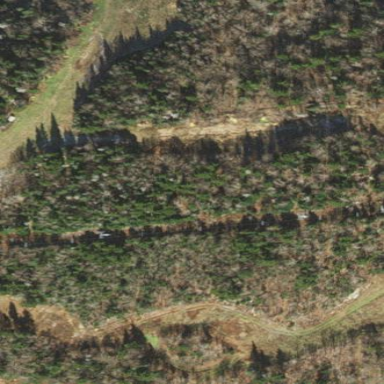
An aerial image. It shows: Backcountry grooming trail winding through the woodland.